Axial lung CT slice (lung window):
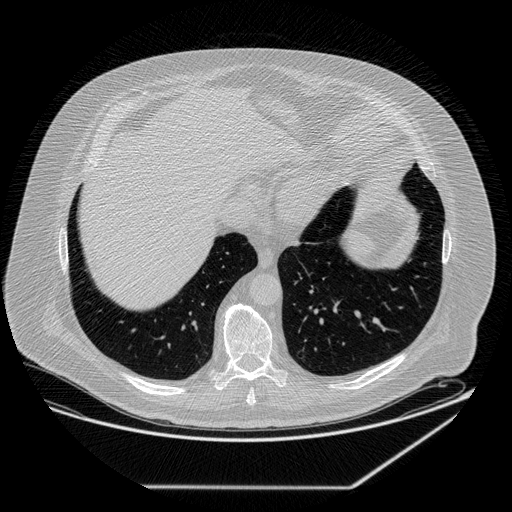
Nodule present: no